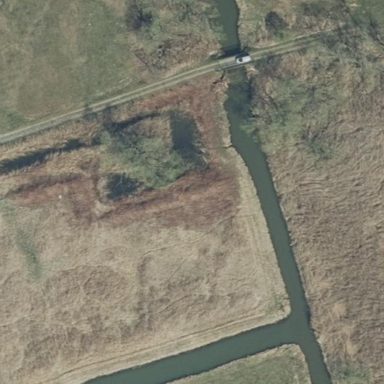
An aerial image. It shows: Reedbed in wetland area.